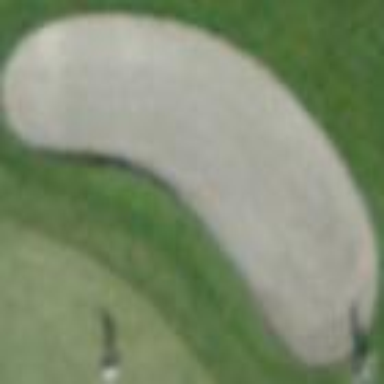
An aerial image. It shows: Bunker on golf course.